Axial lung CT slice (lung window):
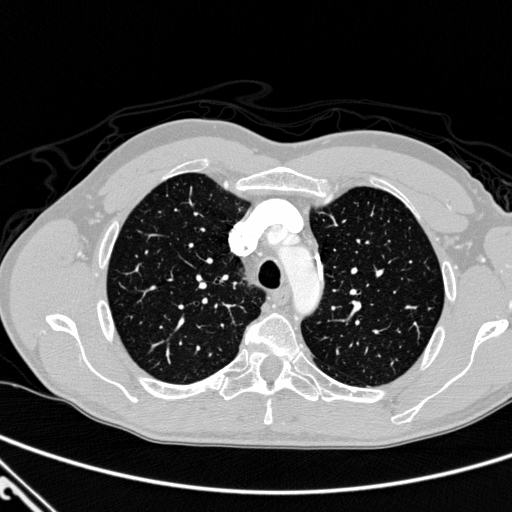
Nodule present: no